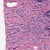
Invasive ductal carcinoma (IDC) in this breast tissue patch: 0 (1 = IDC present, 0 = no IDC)